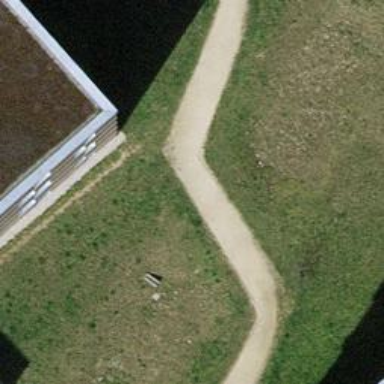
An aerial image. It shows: Footway with surface of fine gravel.